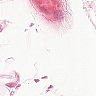
Metastatic tissue present: no